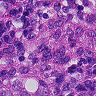
Metastatic tissue present: yes